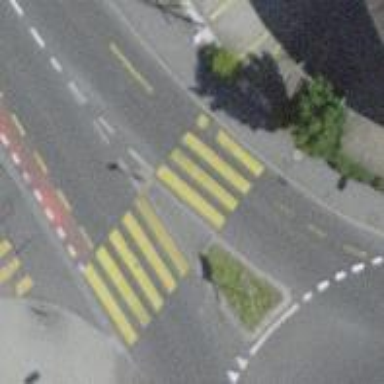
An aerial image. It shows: Uncontrolled zebra crossing with marked island on the road.